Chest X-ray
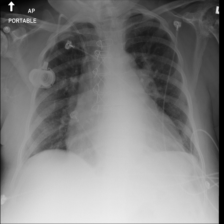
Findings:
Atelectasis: negative
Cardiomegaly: positive
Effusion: positive
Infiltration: negative
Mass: negative
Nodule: negative
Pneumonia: negative
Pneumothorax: negative
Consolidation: negative
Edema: negative
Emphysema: negative
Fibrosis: negative
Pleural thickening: negative
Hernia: negative